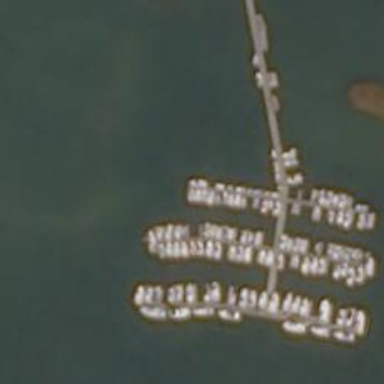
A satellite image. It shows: Man-made pier.